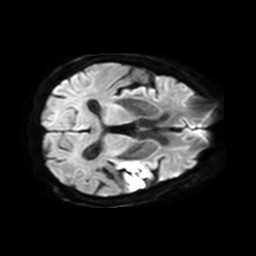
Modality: TRACE
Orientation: axial
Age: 78
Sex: male
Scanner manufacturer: philips
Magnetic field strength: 3 T
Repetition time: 3.334 s
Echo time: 0.076 s